Question: Is there a way for an eclipse plugin to get a notification when user clicks on the "Terminate Debug" button?

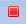
Answer: You can call
'''
DebugPlugin.getDefault().addDebugEventListener(listener);
'''
to set up an 'IDebugEventSetListener'. The 'DebugEvent' passed to the 'handleDebugEvents' method of the listener has 'TERMINATE' as one of the event kinds.
For example this handler is from the Ant plugin:
'''
@Override
public void handleDebugEvents(DebugEvent[] events) {
for (int i = 0; i < events.length; i++) {
DebugEvent event = events[i];
if (event.getKind() == DebugEvent.TERMINATE && event.getSource().equals(fProcess)) {
terminated();
}
}
}
'''